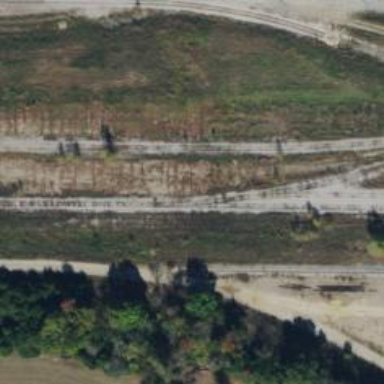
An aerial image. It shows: Rail spur service.